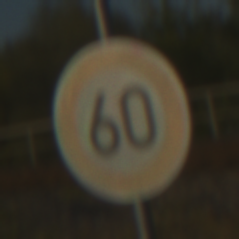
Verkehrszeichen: Geschwindigkeit60
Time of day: SunriseSunset
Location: Outdoor (RoadRail)
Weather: Clear
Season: NotSpecified
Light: Natural